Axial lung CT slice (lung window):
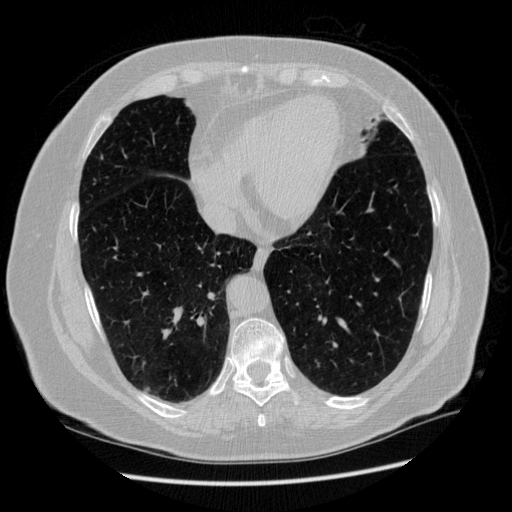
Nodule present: no